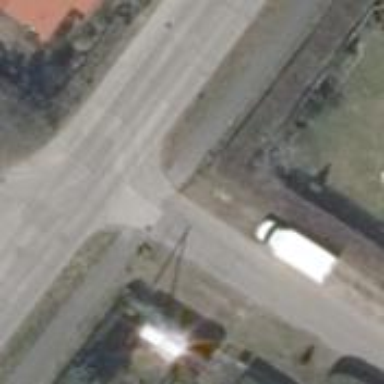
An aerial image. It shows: Unmarked road crossing.